Question: Suddenly after i clicked clean solution i am no longer able either to save, build or do anything to the solution. It appears to be a bug as every time i hit CTRL+S or just Rebuild or Build or even Start button i get this message

-
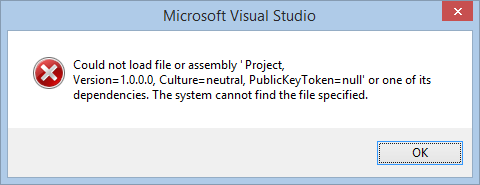
Answer: Well this is strange glitch which I once faced with Visual Studio which results in losing the linkage to it's references or something like that.
A quick fix would be just
1. Opening the project in a 2nd visual studio instance (without closing the existing one to keep your data alive!)
2. Rebuild your project from the newly opened 2nd instance then close and return to your bugged visual studio (1st instance) and it should work be able to save/build/rebuild now.
3. When switching back to your 1st instance, if you had made changes in the 2nd instance to get your project to compile, the 1st instance will detect these and ask if you would like to reload the changed files. Select "No to all" otherwise you will lose your unsaved changes in the 1st instance.